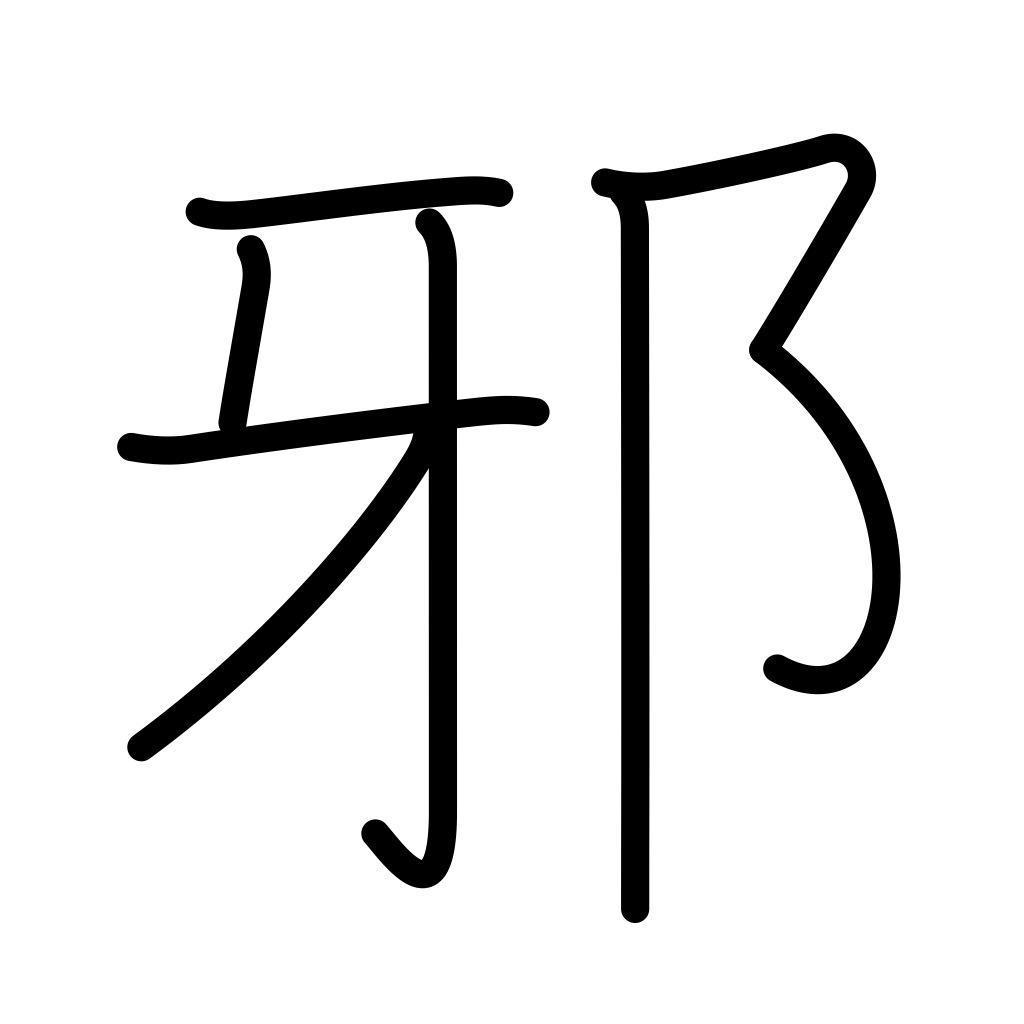
Meaning: wicked, injustice, wrong